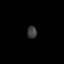
Tissue: lung
Cell type: Endothelial cells
Senescence score: 0.5498
Nuclear area (px): 114
Mean DAPI intensity: 61.167